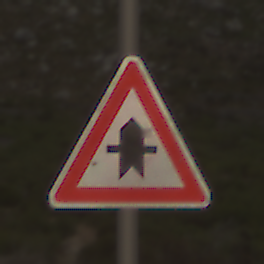
Verkehrszeichen: Vorfahrt
Umgebung: Outdoor, Nature
Tageszeit: Midday
Wetter: Overcast
Licht: Natural
Jahreszeit: NotSpecified
Kontrast: LowContrast